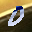
Label: 0